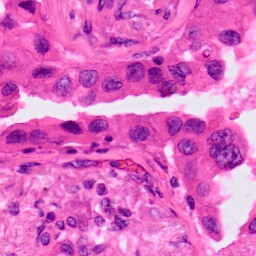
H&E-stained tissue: Lung